Interaction volume radius: 5 \u00c5
Interaction volume height: 30 \u00c5
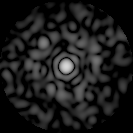
Disorder parameter: 0.8045